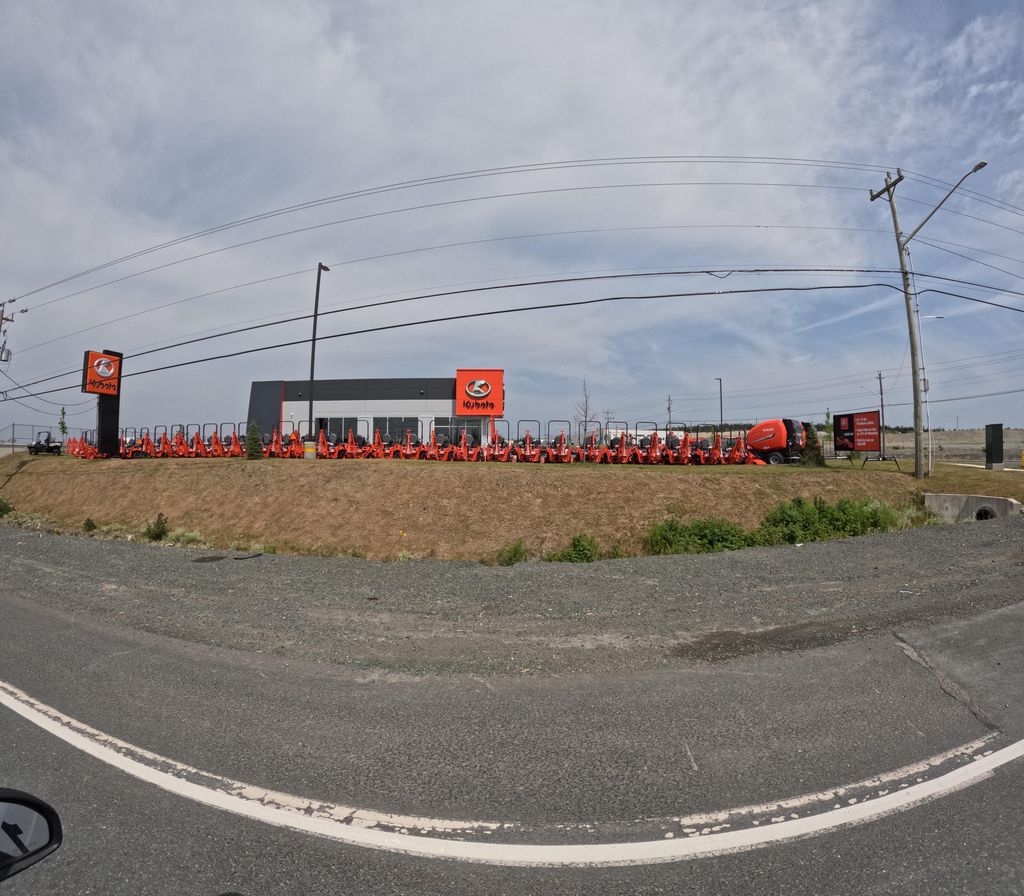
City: st_johns